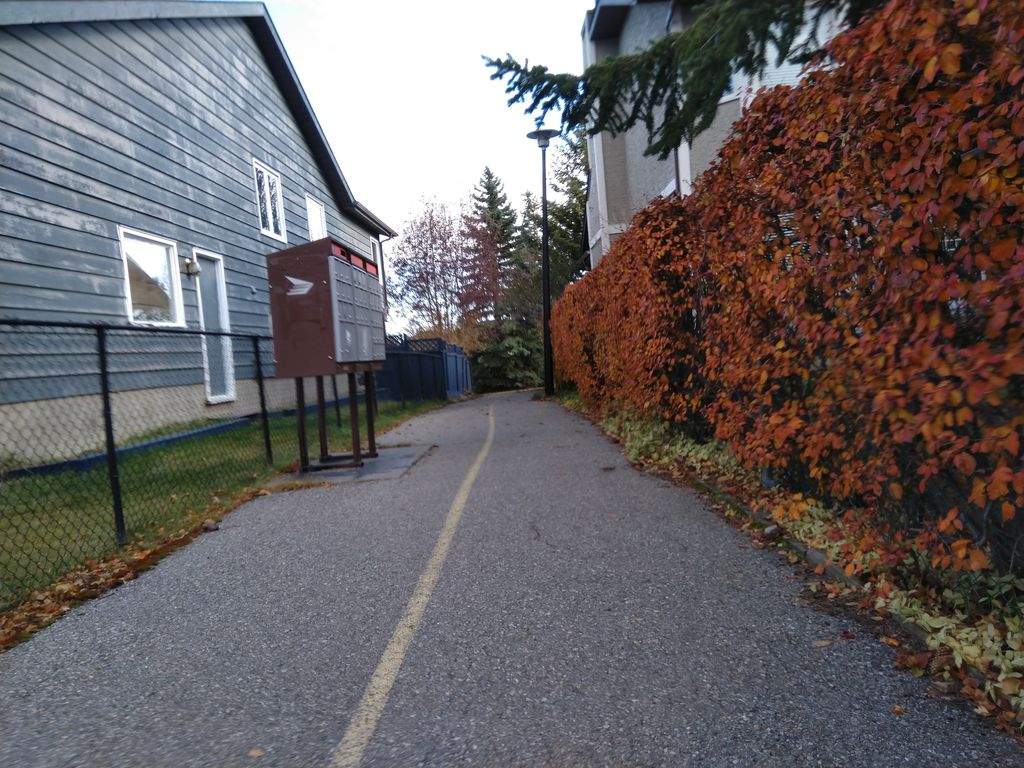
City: calgary